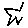
Label: star